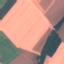
Land use / land cover: AnnualCrop